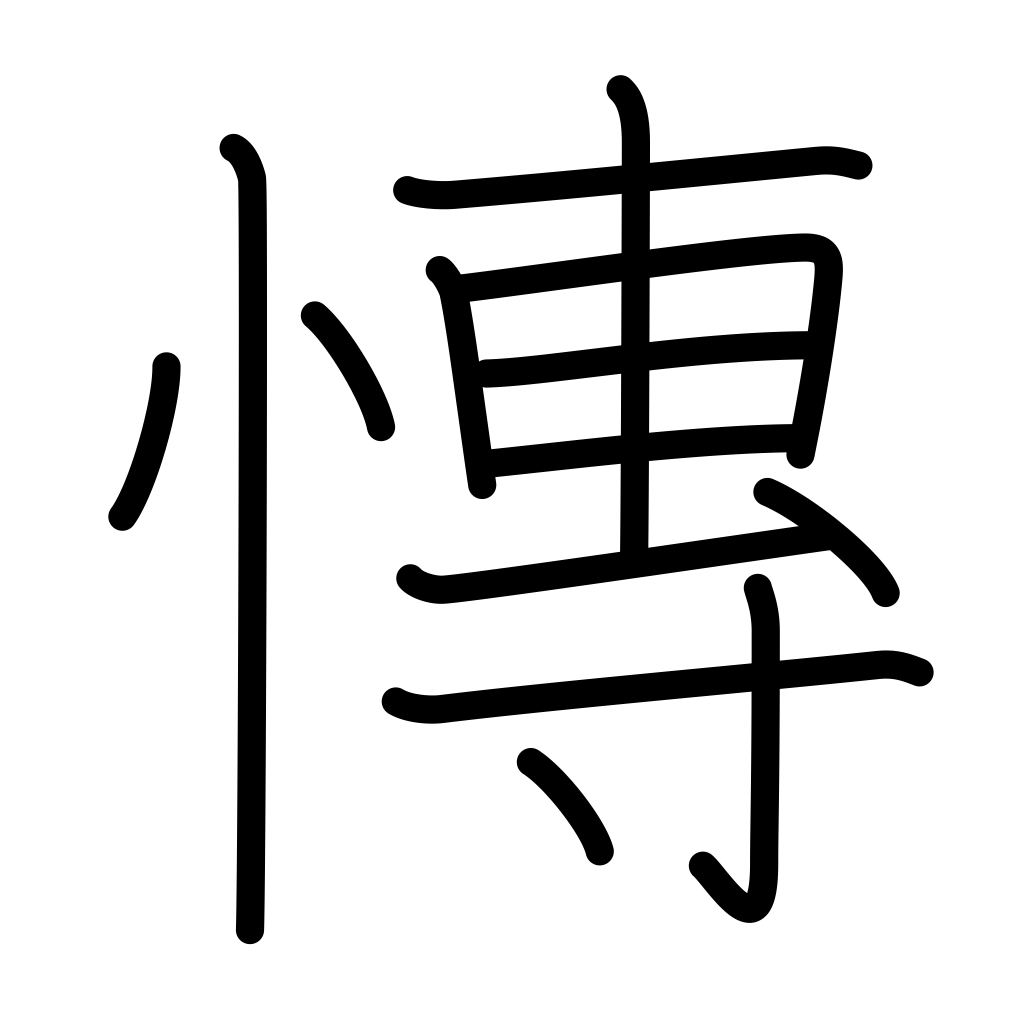
Meaning: grieving